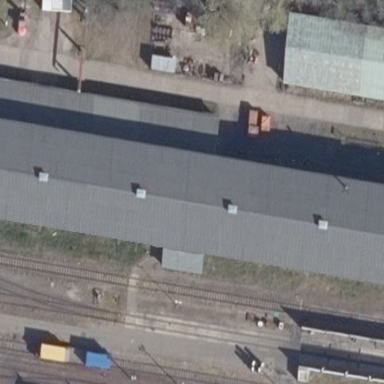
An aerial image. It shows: Gabled building with grey roof.